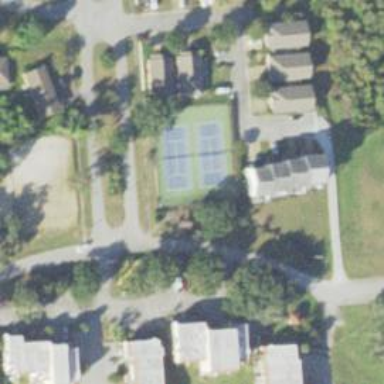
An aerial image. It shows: Tennis court on pitch.